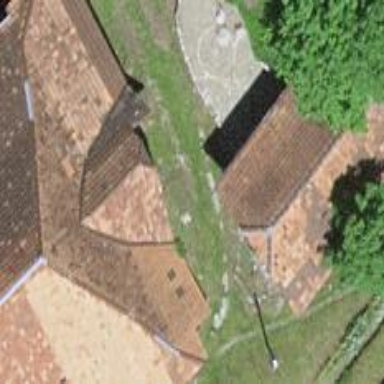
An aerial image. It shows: Barn.